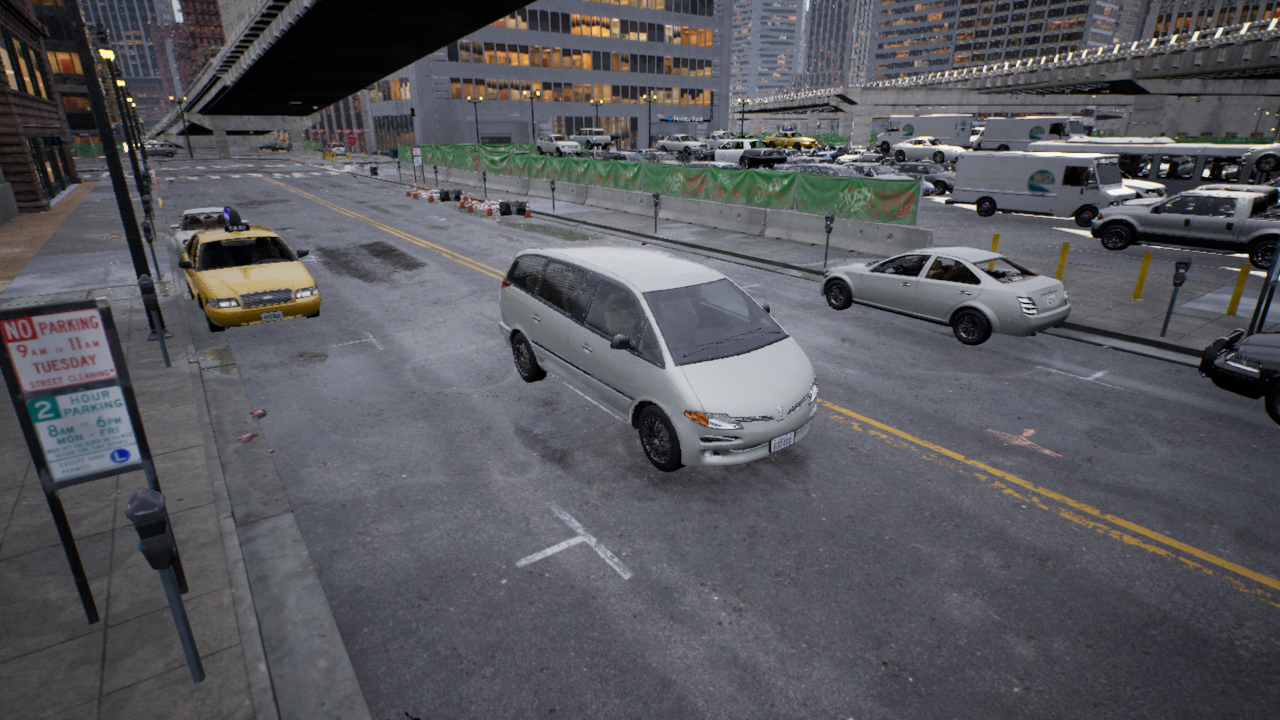
Venue: downtown
Lighting: clear day
Vehicle rig: minivan